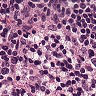
Metastatic tissue present: yes